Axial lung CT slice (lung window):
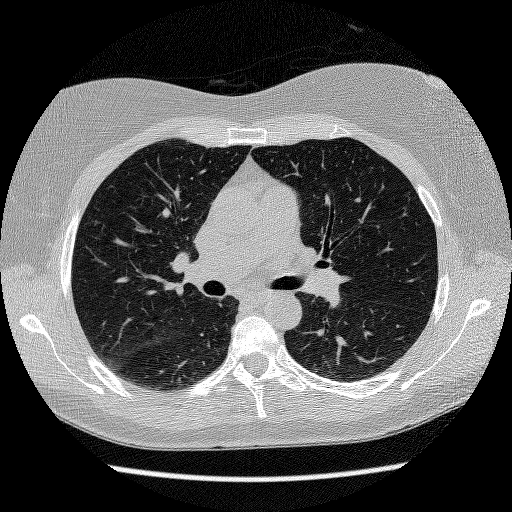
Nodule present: no